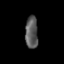
Tissue: skin
Cell type: Fibroblasts
Senescence score: 0.8035
Nuclear area (px): 399
Mean DAPI intensity: 89.832